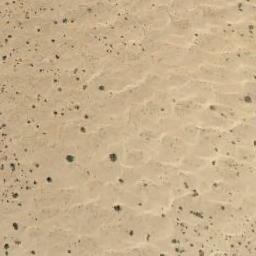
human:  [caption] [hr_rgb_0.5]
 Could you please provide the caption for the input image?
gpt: The white desert is full of sparse plants .

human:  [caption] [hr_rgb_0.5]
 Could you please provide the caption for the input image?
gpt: This is a yellow desert with wavy stripes and there is sparse dark green chaparral in the desert .

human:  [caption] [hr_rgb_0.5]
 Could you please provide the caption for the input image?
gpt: The desert has yellow sand, Some small trellis dunes and sparse plants .

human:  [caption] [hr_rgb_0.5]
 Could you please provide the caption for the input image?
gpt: There are many lines in the desert .

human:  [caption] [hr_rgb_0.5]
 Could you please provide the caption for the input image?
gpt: A yellow sandy desert with many bushes .